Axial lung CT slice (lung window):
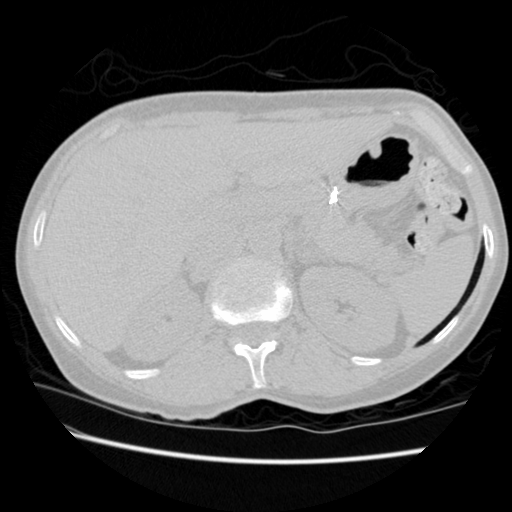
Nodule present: no